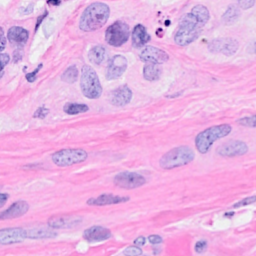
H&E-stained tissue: Breast